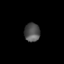
Tissue: skin
Cell type: T cells
Senescence score: 0.2876
Nuclear area (px): 284
Mean DAPI intensity: 81.637